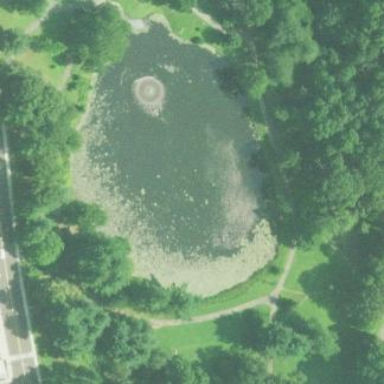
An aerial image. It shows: Pond with natural water.